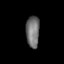
Tissue: lung
Cell type: Epithelial cells
Senescence score: 0.5576
Nuclear area (px): 415
Mean DAPI intensity: 113.872